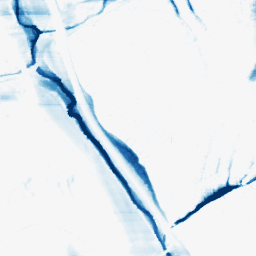
Category: morphological
Decomposition family: morphological_ellipse
Decomposition parameters: operation: closing
width: 5
height: 50
Upsampling method: bicubic_16x
Upsampling parameters: scale: 16
Upsampling scale: 16